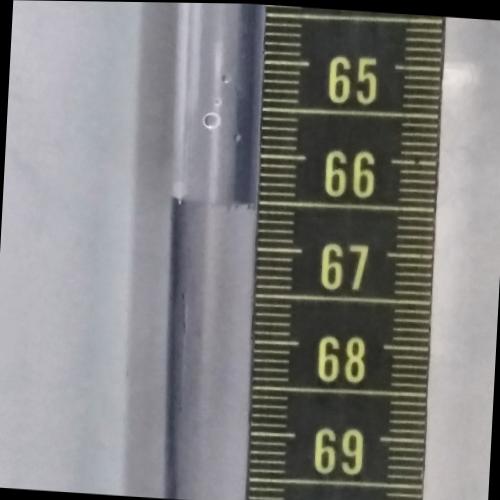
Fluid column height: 66.5 cm